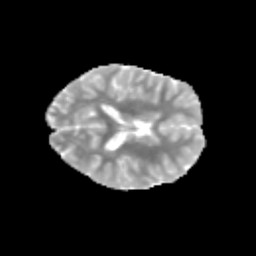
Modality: MD
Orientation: axial
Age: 11
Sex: female
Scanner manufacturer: siemens
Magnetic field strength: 3 T
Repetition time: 3.8 s
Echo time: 0.07 s